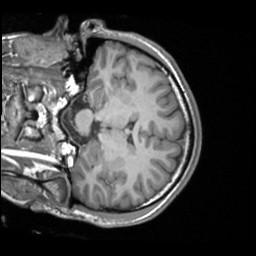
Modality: T1w
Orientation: coronal
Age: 19
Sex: male
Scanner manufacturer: siemens
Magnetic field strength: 3 T
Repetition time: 1.9 s
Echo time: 0.00226 s